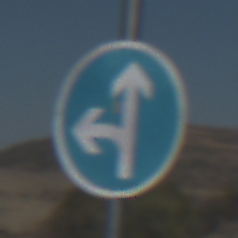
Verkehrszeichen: VorgeschriebeneFahrtrichtungGeradeausOderLinks
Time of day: Midday
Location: Outdoor (Nature)
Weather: Clear
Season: NotSpecified
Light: Natural